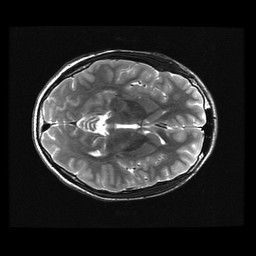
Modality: T2w
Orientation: axial
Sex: male
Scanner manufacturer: ge
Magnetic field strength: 3 T
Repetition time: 5 s
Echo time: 0.1017 s